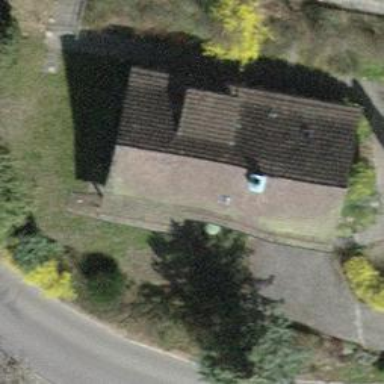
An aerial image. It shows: Detached building.